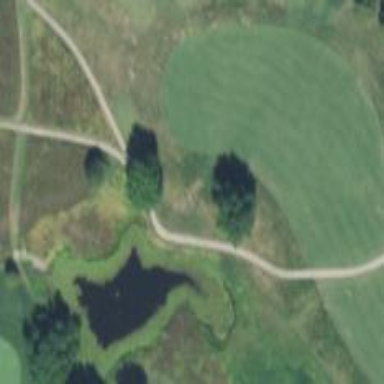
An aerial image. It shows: Grassy golf fairway.